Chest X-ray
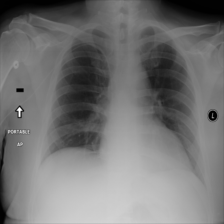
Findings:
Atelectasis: negative
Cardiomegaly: negative
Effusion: negative
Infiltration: positive
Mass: negative
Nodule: negative
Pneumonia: negative
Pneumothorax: negative
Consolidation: negative
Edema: negative
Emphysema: negative
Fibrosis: negative
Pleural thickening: negative
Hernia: negative